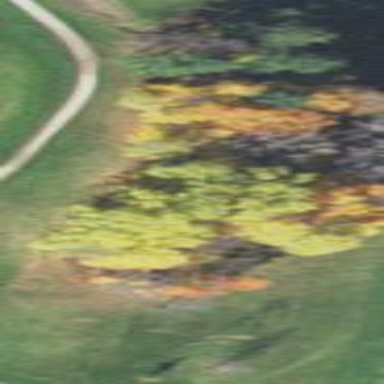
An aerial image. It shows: Woodland area covered with trees.